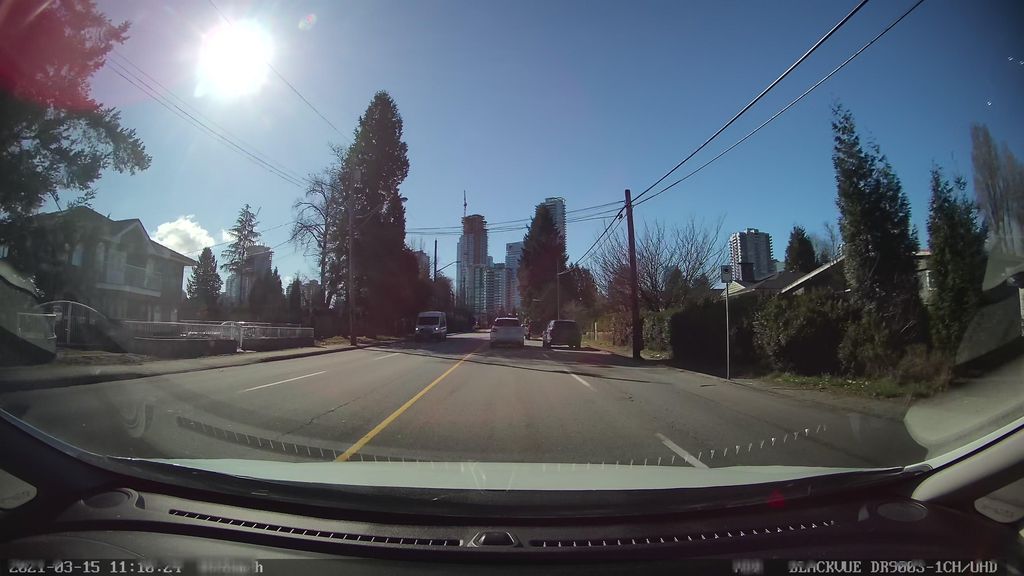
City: vancouver